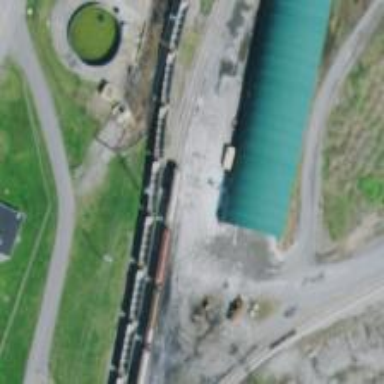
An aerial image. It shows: Railway siding with rails.